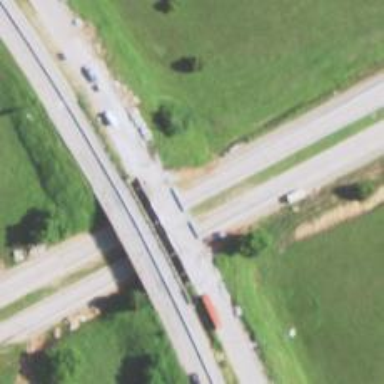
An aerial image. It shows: Primary highway.